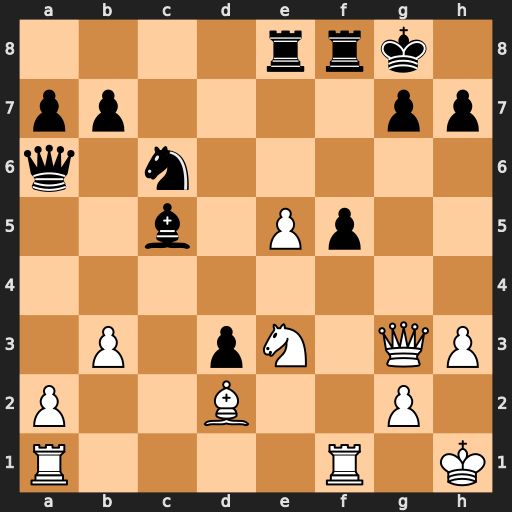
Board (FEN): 4rrk1/pp4pp/q1n5/2b1Pp2/8/1P1pN1QP/P2B2P1/R4R1K
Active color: w
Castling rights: -
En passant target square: -
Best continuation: Nxf5 Rxf5 Rxf5